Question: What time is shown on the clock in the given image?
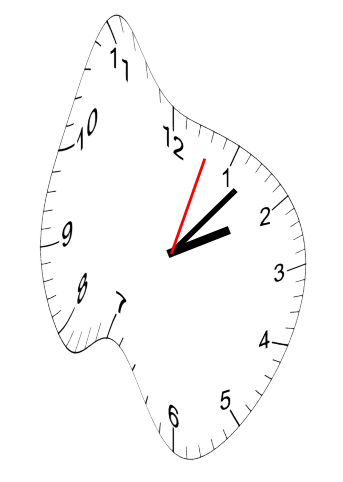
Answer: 02:07:03